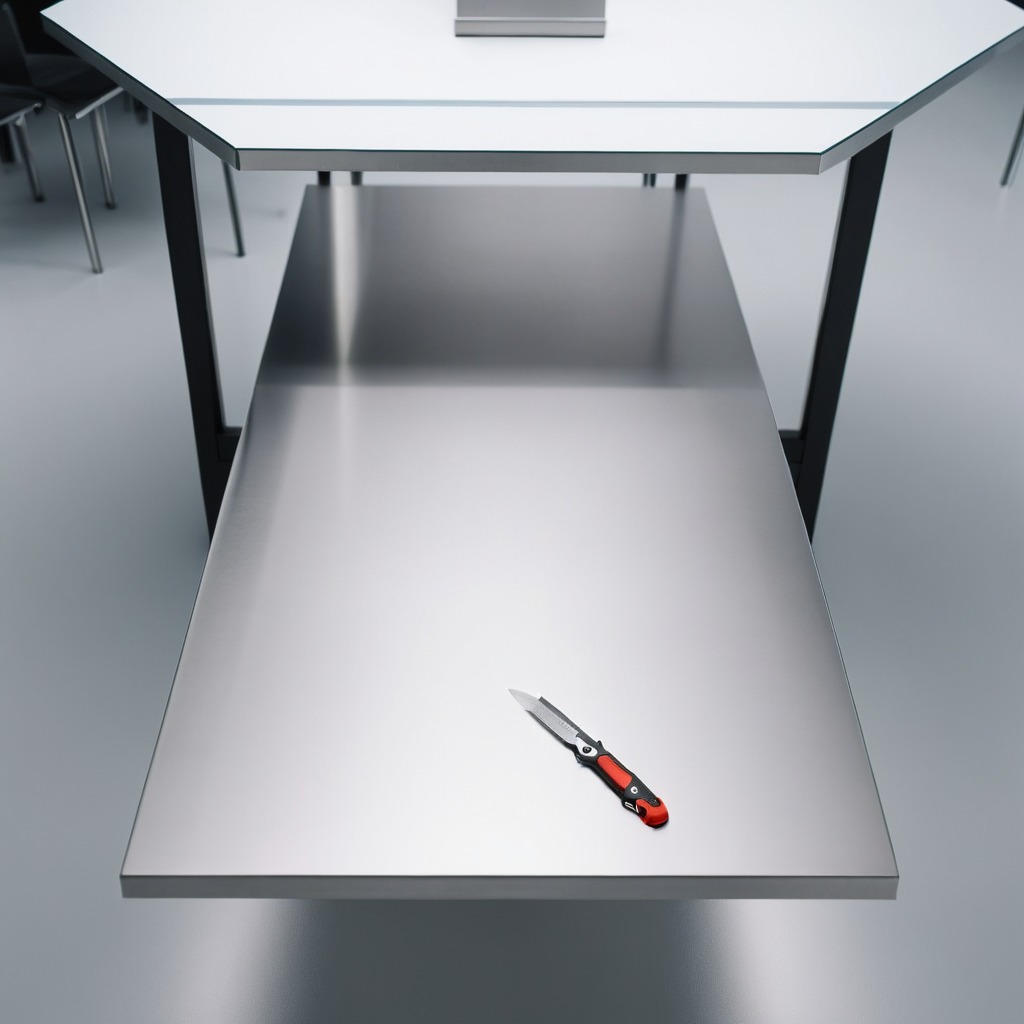
A utility knife is lying on the stainless steel table.